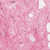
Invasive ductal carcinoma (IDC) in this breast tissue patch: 0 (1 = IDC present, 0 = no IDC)